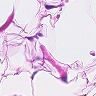
Metastatic tissue present: no